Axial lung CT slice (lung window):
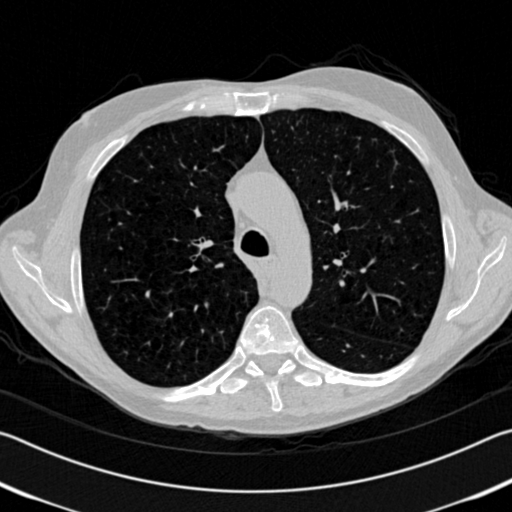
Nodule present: no